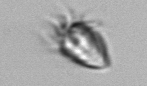
Label: Paratontonia_gracillima